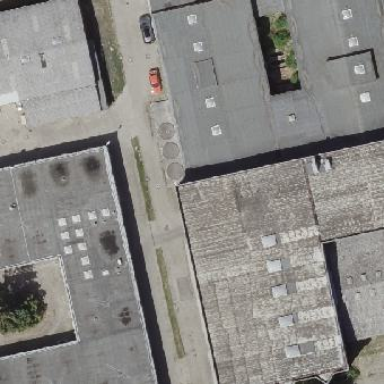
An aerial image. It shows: Industrial building.